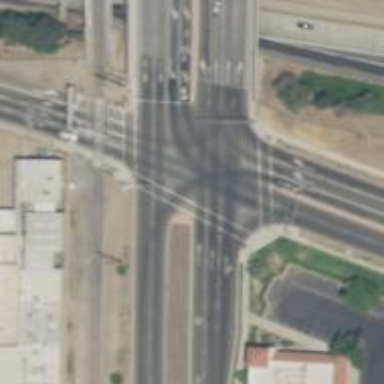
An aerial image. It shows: Crossing on the road with line markings.